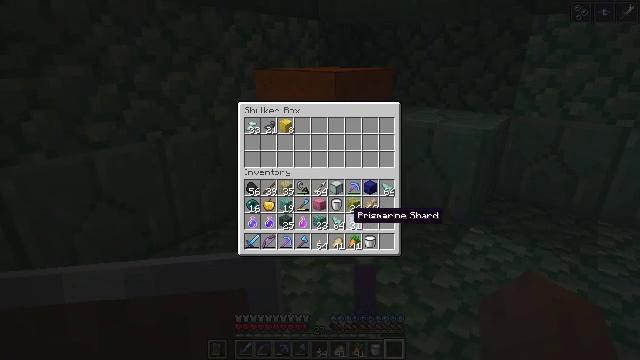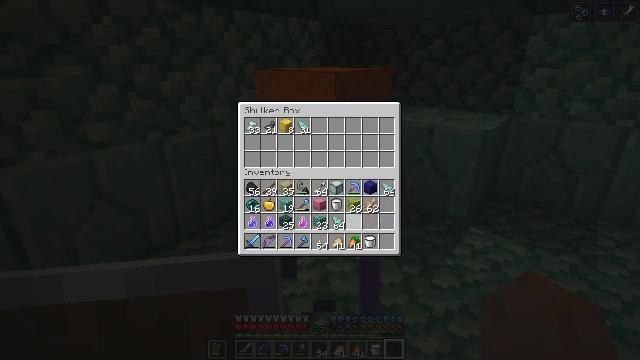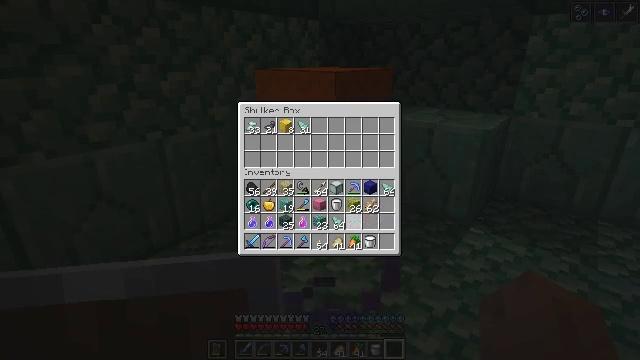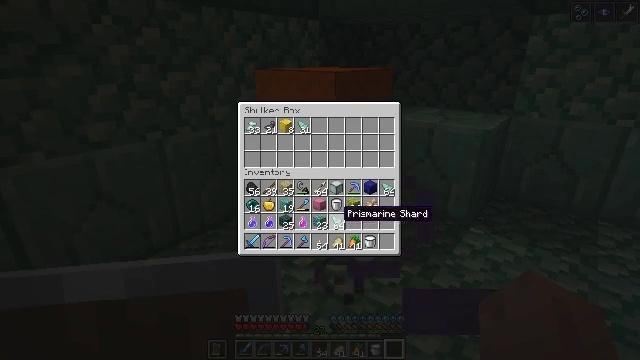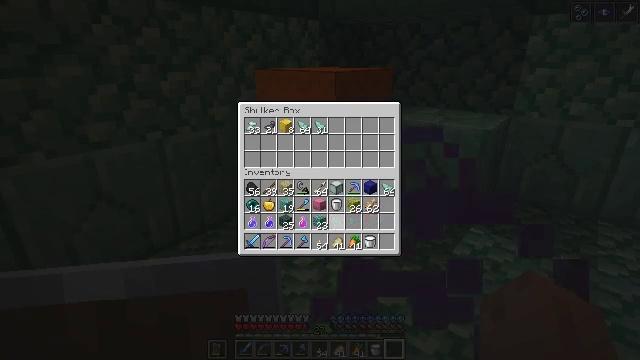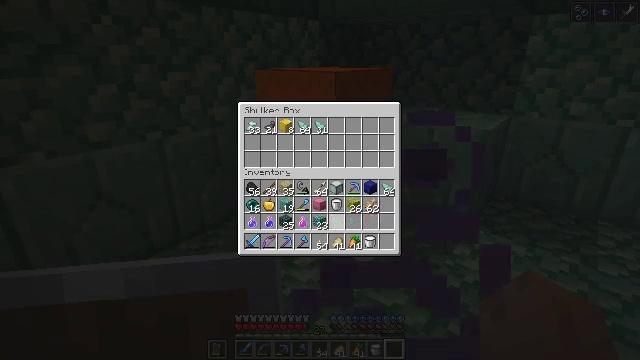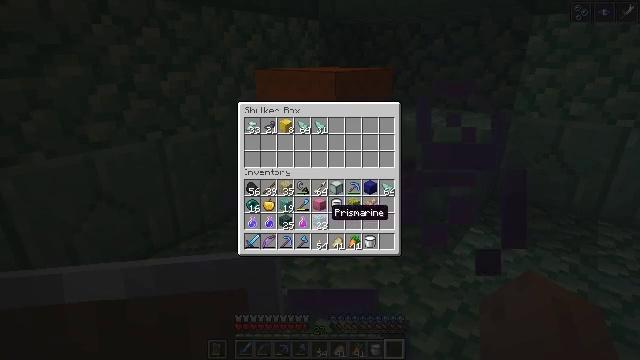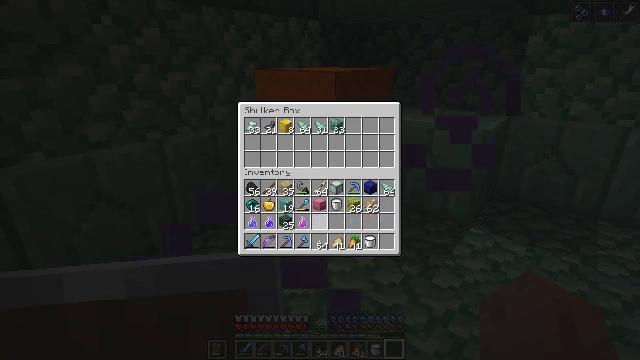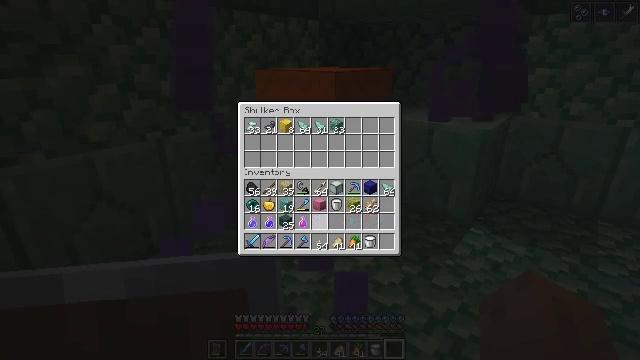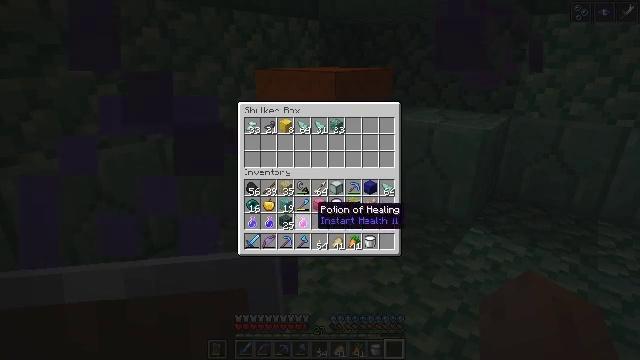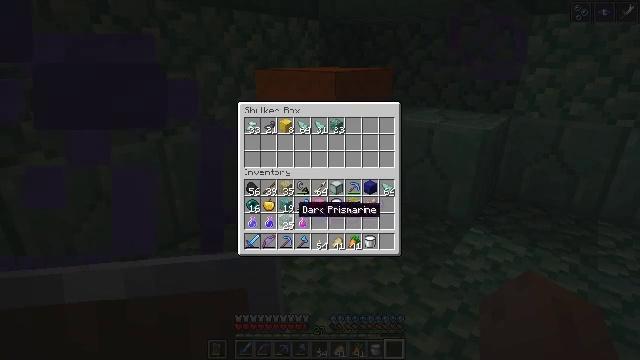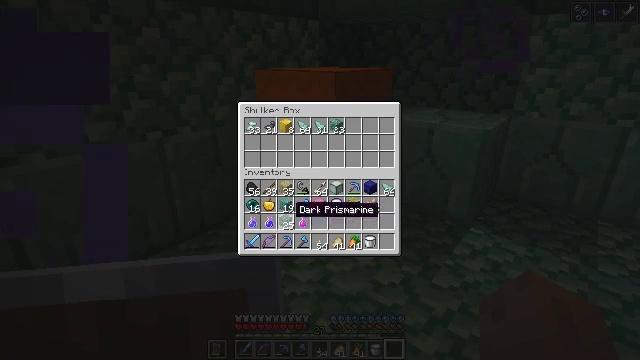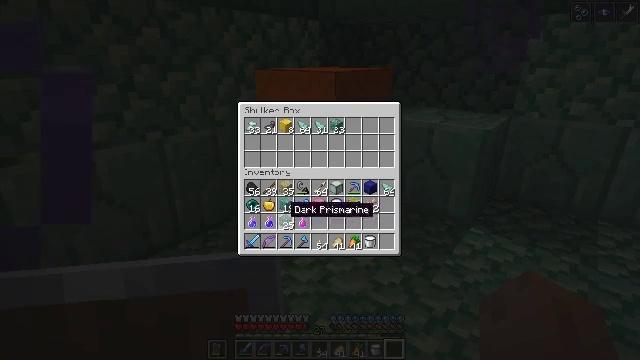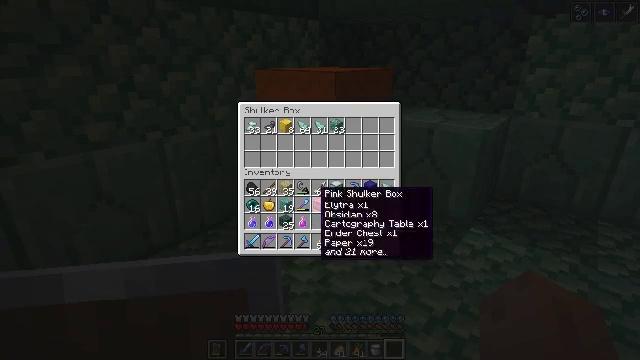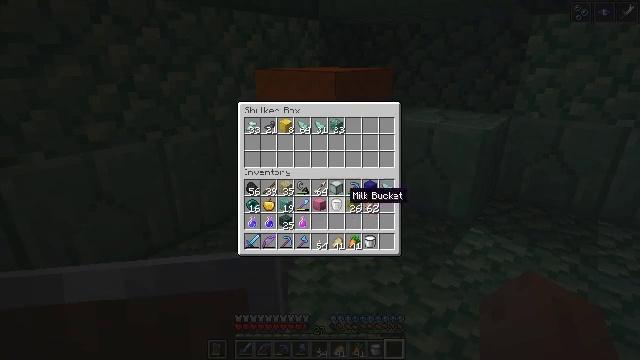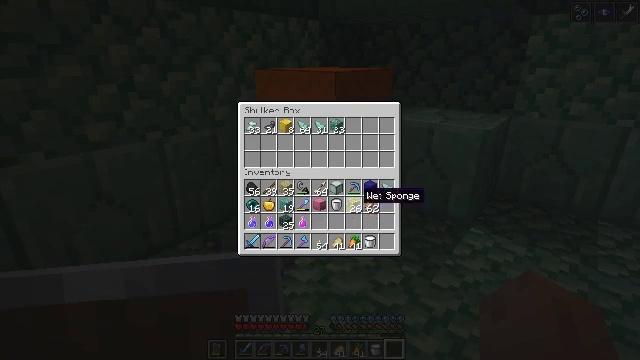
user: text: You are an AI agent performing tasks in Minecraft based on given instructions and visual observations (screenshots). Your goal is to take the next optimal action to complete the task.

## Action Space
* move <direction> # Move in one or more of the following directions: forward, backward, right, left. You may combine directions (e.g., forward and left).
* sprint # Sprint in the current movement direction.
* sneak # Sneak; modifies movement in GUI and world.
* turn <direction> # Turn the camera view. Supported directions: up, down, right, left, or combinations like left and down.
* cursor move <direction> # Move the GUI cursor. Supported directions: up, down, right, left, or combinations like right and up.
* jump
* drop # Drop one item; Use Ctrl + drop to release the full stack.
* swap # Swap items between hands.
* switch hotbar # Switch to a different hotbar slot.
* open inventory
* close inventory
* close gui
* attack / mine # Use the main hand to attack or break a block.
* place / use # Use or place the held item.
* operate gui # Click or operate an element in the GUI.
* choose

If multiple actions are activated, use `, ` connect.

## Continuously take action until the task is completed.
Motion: motion action
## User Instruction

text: Salvage the orange shulker box.
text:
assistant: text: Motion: sneak, operate gui
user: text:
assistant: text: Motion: sneak, operate gui
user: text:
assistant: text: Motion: sneak, cursor move left
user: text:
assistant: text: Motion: sneak, operate gui
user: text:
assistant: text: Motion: sneak, operate gui
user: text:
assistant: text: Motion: sneak, cursor move left
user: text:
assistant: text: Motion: sneak, operate gui
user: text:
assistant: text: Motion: sneak, operate gui
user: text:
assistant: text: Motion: sneak, cursor move left
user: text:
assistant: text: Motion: sneak, cursor move left
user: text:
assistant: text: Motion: sneak
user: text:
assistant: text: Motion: sneak
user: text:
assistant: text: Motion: sneak, cursor move right and up
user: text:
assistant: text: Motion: sneak, cursor move right
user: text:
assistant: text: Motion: sneak, cursor move right
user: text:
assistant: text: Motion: sneak, cursor move right
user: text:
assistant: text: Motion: sneak
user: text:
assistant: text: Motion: sneak, operate gui
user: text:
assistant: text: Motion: sneak, cursor move right and up
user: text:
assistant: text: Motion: sneak
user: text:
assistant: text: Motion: sneak, operate gui
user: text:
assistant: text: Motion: sneak, operate gui
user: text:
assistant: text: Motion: sneak, cursor move left and down
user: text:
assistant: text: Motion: sneak, cursor move left
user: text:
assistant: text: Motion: sneak
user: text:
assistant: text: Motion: sneak, operate gui
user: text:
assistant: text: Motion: sneak, cursor move left and down
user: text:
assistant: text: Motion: sneak, cursor move left and down
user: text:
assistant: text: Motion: sneak, cursor move left
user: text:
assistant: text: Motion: sneak, cursor move left